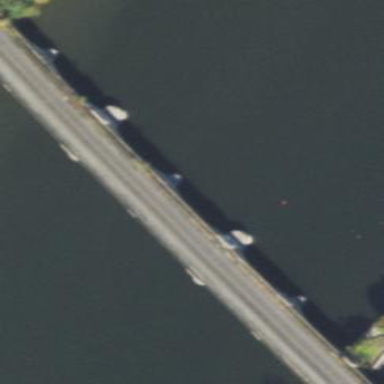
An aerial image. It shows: Man-made bridge.